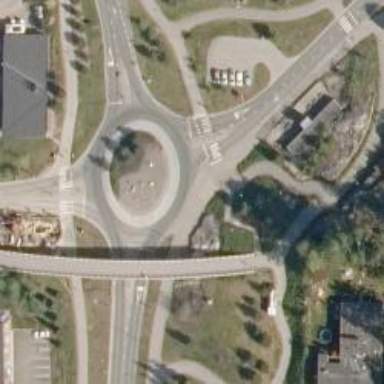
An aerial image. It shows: Tertiary road with asphalt surface leading to roundabout junction.